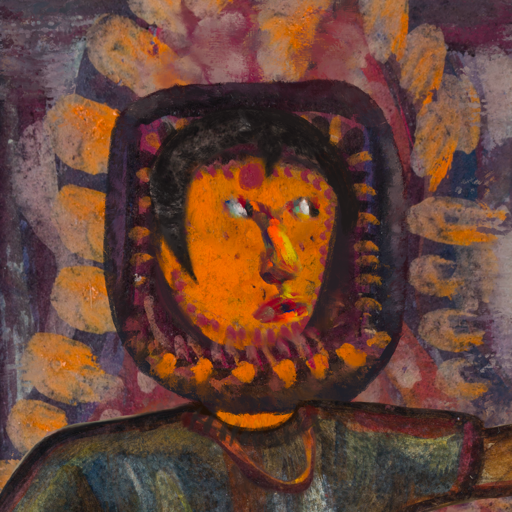
Background: Doll, Head And Neck Side: Doll_w_Hair, Face Side: An_Impression, Bust: Mosgoul, Hair Side: Roy_Bahadur, Head Accessory: Blank, Second Necklace: Comrade, Necklace: In_The_Sun, Baby: Blank